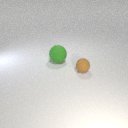
large green rubber sphere behind small brown rubber sphere